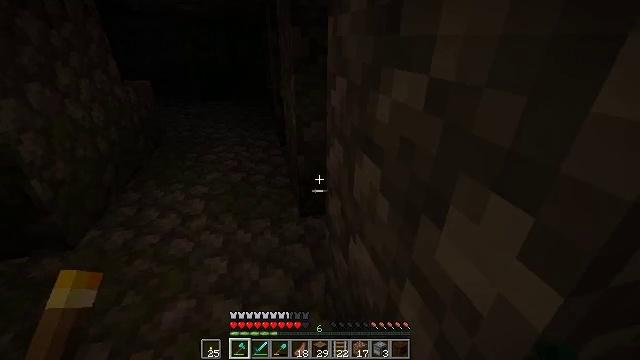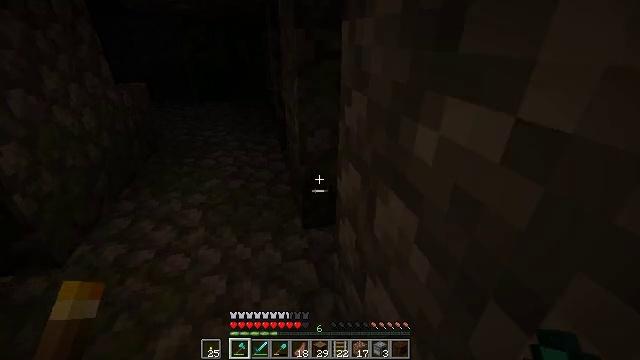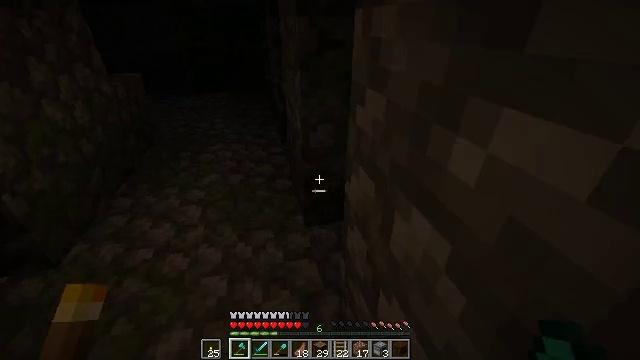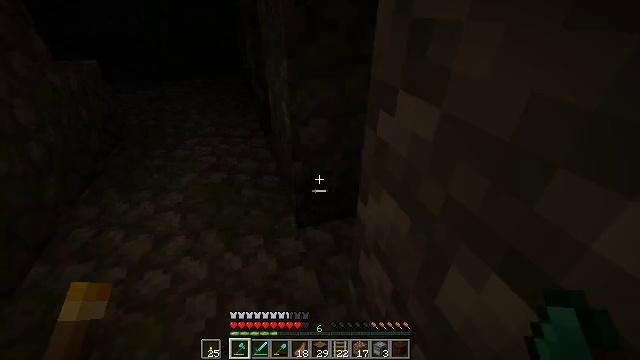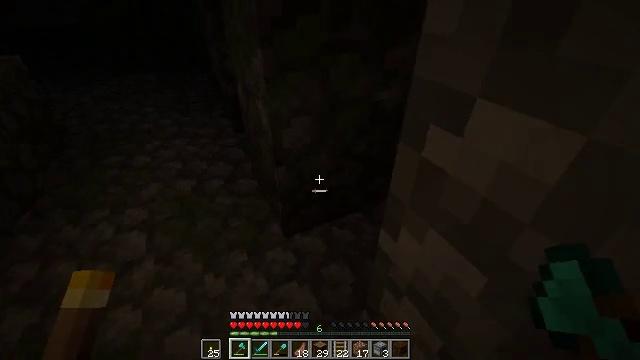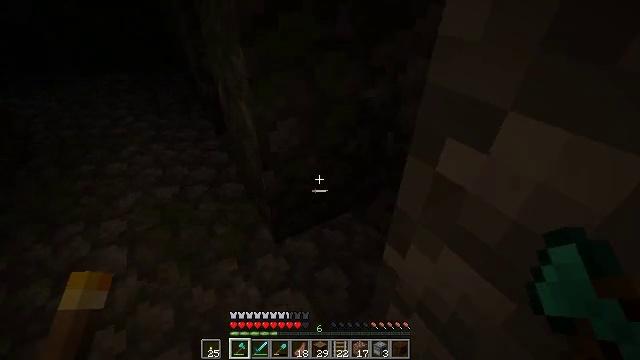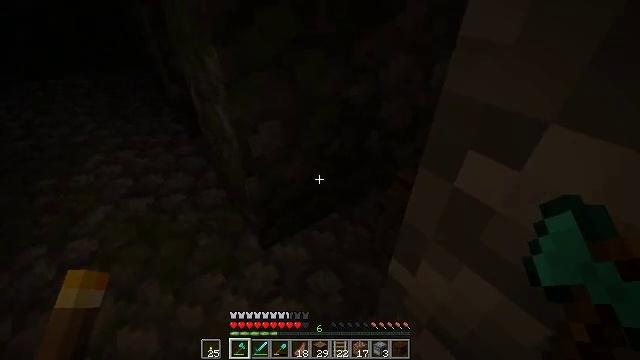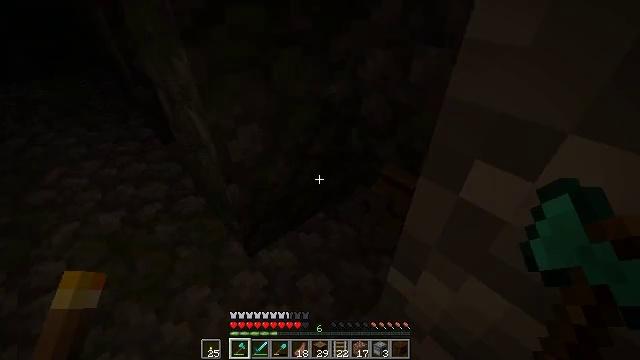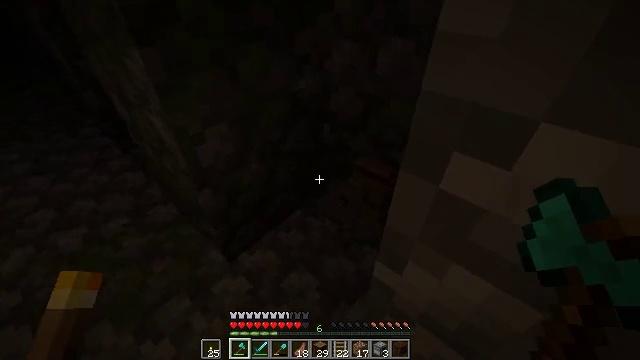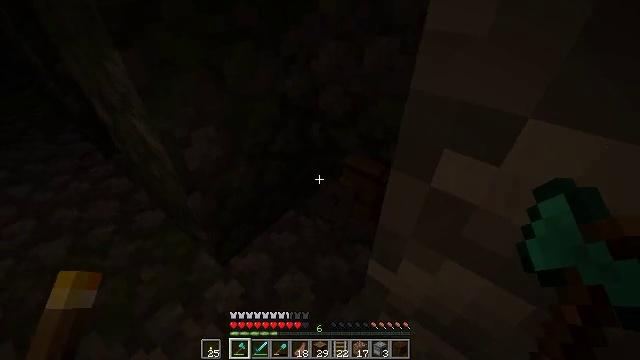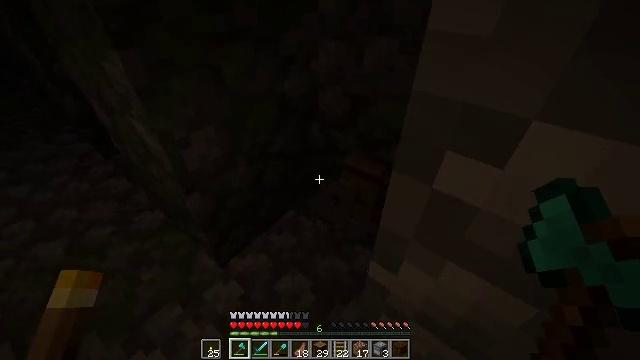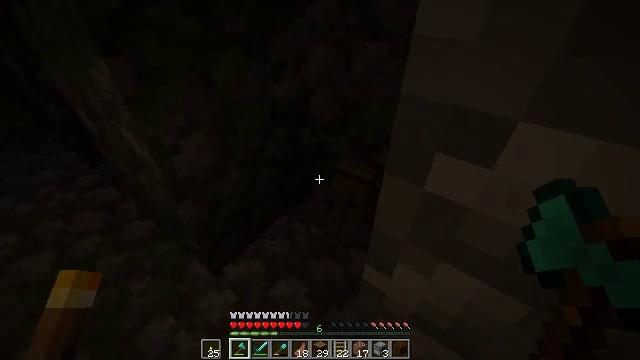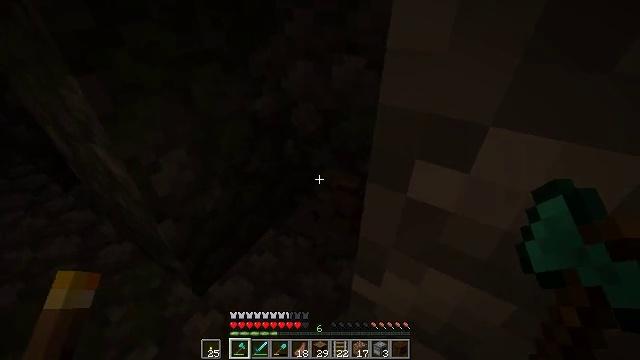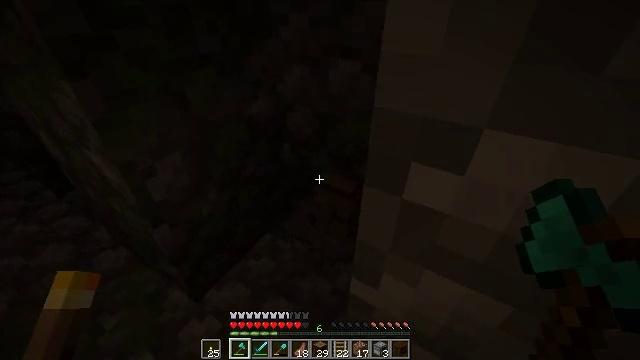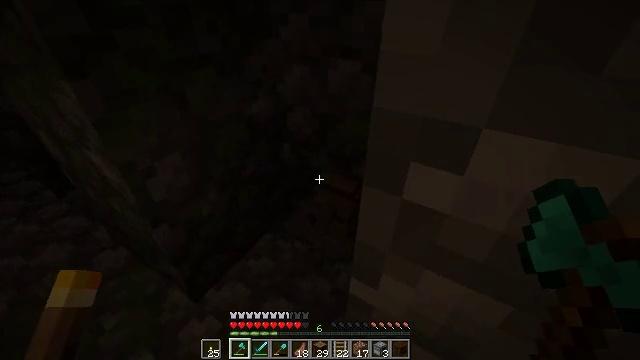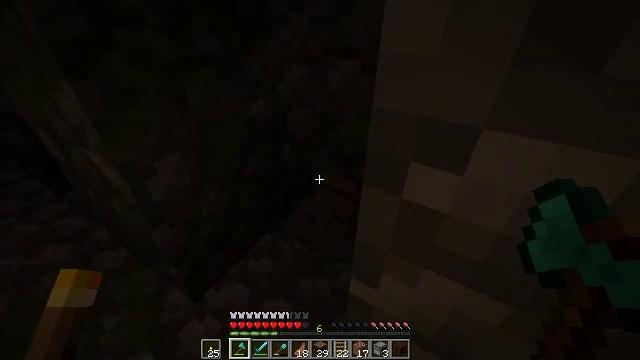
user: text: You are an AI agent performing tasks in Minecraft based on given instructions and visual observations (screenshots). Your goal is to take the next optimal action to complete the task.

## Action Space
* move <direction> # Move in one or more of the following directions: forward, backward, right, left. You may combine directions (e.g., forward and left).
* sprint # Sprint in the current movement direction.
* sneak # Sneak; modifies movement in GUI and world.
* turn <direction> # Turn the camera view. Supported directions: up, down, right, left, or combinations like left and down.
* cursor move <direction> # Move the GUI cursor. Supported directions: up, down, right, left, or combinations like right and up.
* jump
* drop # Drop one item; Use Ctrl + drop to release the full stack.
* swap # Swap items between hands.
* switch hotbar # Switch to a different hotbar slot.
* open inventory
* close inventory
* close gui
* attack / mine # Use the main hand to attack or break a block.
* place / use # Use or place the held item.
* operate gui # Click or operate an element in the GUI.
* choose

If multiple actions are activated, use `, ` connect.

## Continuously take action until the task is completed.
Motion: motion action
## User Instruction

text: Destroy the tripwire hook.
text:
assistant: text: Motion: move forward
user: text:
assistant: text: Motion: move forward, turn down
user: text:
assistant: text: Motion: move forward, turn right and down
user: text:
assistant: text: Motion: move forward, turn right and down
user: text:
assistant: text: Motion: turn right
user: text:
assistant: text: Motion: turn right
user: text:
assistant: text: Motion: turn right
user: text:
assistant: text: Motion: turn right and down
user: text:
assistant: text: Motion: turn right
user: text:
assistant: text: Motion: no_op
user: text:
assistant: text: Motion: turn right
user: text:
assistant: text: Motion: turn right and up
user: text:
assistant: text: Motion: no_op
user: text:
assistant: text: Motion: no_op
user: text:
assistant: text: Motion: no_op
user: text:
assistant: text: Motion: attack / mine
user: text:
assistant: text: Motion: attack / mine
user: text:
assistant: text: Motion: attack / mine
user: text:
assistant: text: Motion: attack / mine
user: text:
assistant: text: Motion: turn down, attack / mine
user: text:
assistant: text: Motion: attack / mine